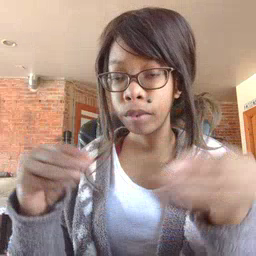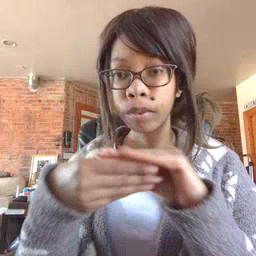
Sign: story